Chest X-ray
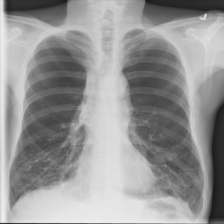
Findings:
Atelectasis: negative
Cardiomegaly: negative
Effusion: negative
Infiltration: negative
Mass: negative
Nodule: negative
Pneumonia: negative
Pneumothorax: negative
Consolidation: negative
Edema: negative
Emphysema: negative
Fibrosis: negative
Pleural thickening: negative
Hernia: negative